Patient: sex M, age 29
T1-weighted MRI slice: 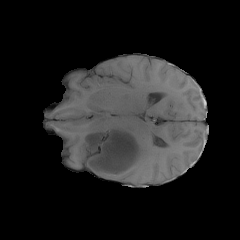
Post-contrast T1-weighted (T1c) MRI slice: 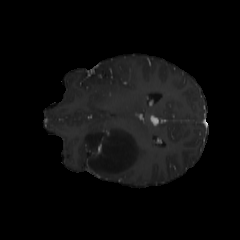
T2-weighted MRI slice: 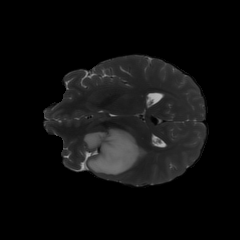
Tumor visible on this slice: yes
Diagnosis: Astrocytoma, IDH-mutant
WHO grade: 4